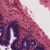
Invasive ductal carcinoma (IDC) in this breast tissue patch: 0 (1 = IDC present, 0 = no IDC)